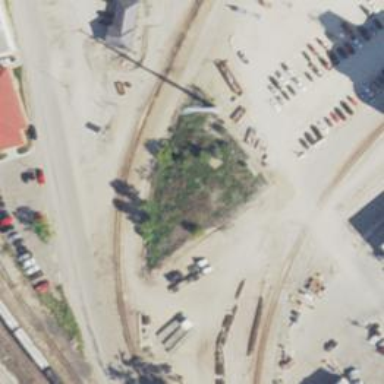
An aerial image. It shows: Abandoned railway siding.